Aerial crown-view tile of a tropical tree (Barro Colorado Island, Panama), acquired 20241112:
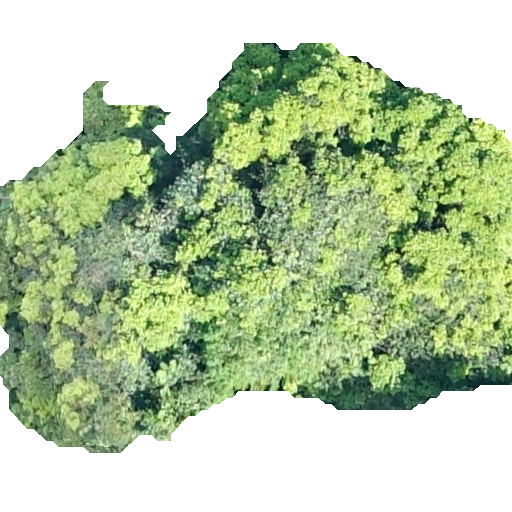
Species: Prioria copaifera
GBIF accepted scientific name: Prioria copaifera
Crown area: 261.507 m²